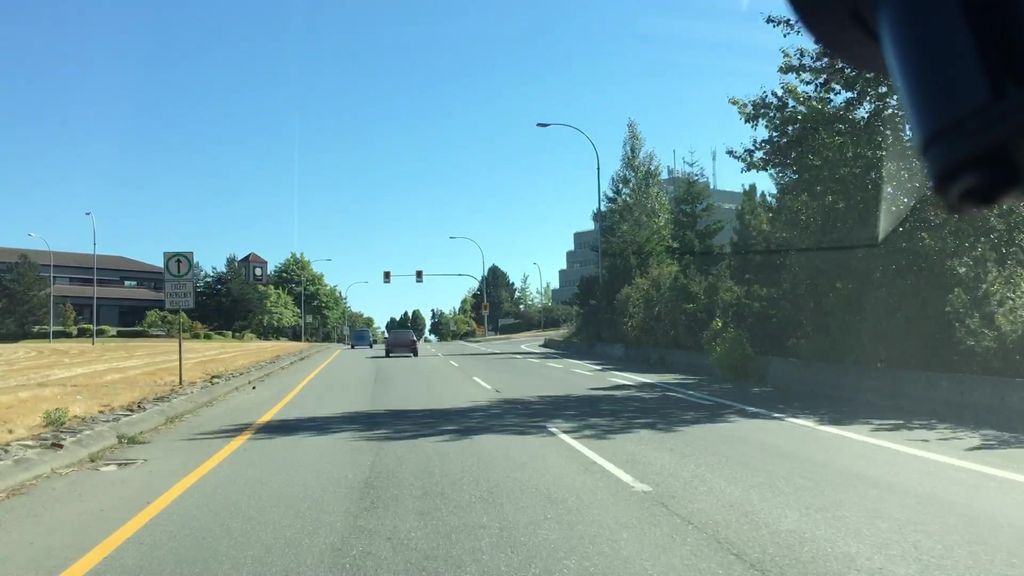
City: victoria